Question: I have this code:
'''
public override bool OnCreateOptionsMenu(IMenu menu)
{
MenuInflater.Inflate(Resource.Drawable.actionbar_produtos, menu);
menu.FindItem (Resource.Id.edita).SetEnabled (false);
menu.FindItem (Resource.Id.apaga).SetEnabled (false);
return base.OnCreateOptionsMenu(menu);
}
public override bool OnOptionsItemSelected(IMenuItem item)
{
switch (item.ItemId)
{
case Resource.Id.search:
//Search icon has been clicked
mSearch.Focusable=false;
mSearch.Visibility = ViewStates.Visible;
if (mIsAnimating)
{
return true;
}
if (!mAnimatedDown)
{
//Listview is up
MyAnimation anim = new MyAnimation(ListViewProdutos, ListViewProdutos.Height - mSearch.Height);
anim.Duration = 500;
ListViewProdutos.StartAnimation(anim);
anim.AnimationStart += anim_AnimationStartDown;
anim.AnimationEnd += anim_AnimationEndDown;
mContainer.Animate().TranslationYBy(mSearch.Height).SetDuration(500).Start();
}
else
{
//Listview is down
MyAnimation anim = new MyAnimation(ListViewProdutos, ListViewProdutos.Height + mSearch.Height);
anim.Duration = 500;
ListViewProdutos.StartAnimation(anim);
anim.AnimationStart += anim_AnimationStartUp;
anim.AnimationEnd += anim_AnimationEndUp;
mContainer.Animate().TranslationYBy(-mSearch.Height).SetDuration(500).Start();
}
mAnimatedDown = !mAnimatedDown;
return true;
case Resource.Id.adiciona:
FragmentTransaction transaction = FragmentManager.BeginTransaction();
dialog_Adicionar_produto dialog_adicionar = new dialog_Adicionar_produto ();
dialog_adicionar.Show (transaction, "dialog fragment");
dialog_adicionar.mOnAdicionarComplete += dialog_adicionar_mOnAdicionarComplete;
return true;
case Resource.Id.edita:
FragmentTransaction transaction2 = FragmentManager.BeginTransaction ();
dialog_Editar_produto dialog_editar = new dialog_Editar_produto (array);
dialog_editar.Show (transaction2, "dialog fragment");
dialog_editar.mOnEditarComplete += dialog_editar_mOnAdicionarComplete;
return true;
case Resource.Id.apaga:
mItems.RemoveAt (index );
adapter = new MyListViewAdapter_produtos (this,Resource.Layout.listview_row_produtos, mItems);
ListViewProdutos.Adapter = adapter;
return true;
default:
return base.OnOptionsItemSelected(item);
}
}
'''
And I would like that when the user clicks on an item (of an listview) those "apaga" and "edita" to turn enabled=true.
here it is the listview_ItemCLick:
'''
protected void ListViewProdutos_ItemClick (object sender, AdapterView.ItemClickEventArgs e)
{
index = e.Position;
adapter.setSelectedIndex(e.Position);
array [0] = mItems [e.Position].Nome;
array [1] = Convert.ToString(mItems [e.Position].Preco);
array [2] = mItems [e.Position].Unidade;
array [3] = mItems [e.Position].Categoria;
ListViewProdutos.Adapter = adapter;
}
'''
How can I access the menu items from here?
Here is an image of the layout:

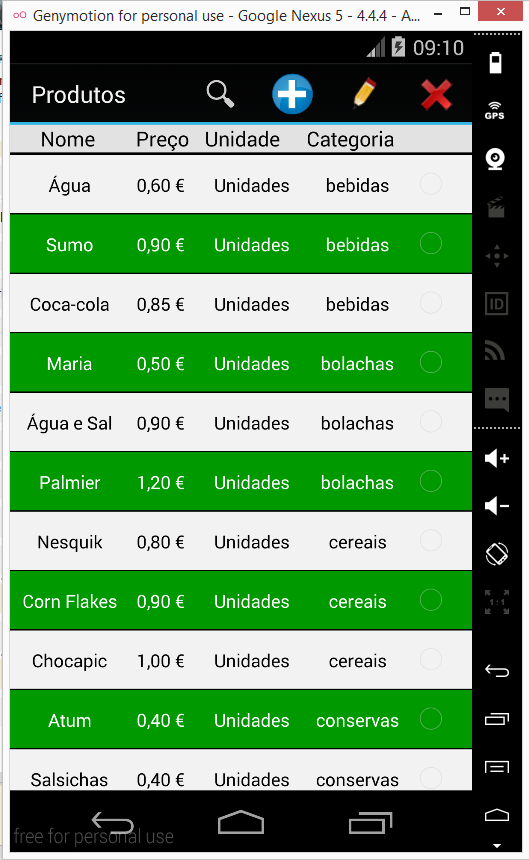
Answer: I got it right.
What I have to do is this:
declare 'IMenuItem item;' before OnCreate()
then change this:
'''
public override bool OnCreateOptionsMenu(IMenu menu)
{
MenuInflater.Inflate(Resource.Drawable.actionbar_produtos, menu);
menu.FindItem (Resource.Id.edita).SetEnabled (false);
menu.FindItem (Resource.Id.apaga).SetEnabled (false);
item = menu.FindItem (Resource.Id.edita);
return base.OnCreateOptionsMenu(menu);
}
'''
In ListView_ItemClick, I put this: 'item.SetEnabled (true);'
Thanks for helping!